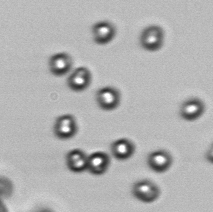
Label: Phaeocystis